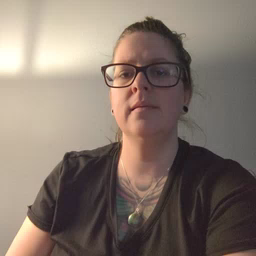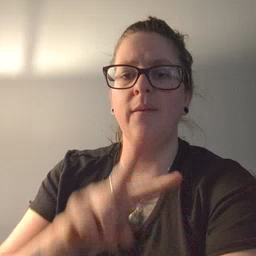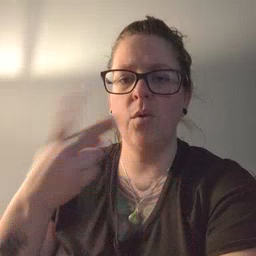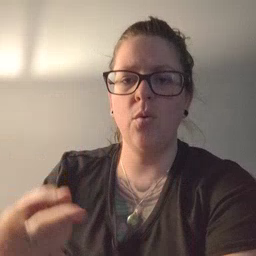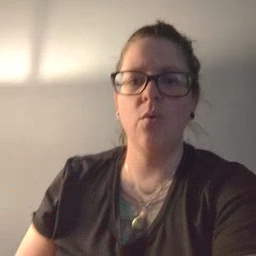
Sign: fall